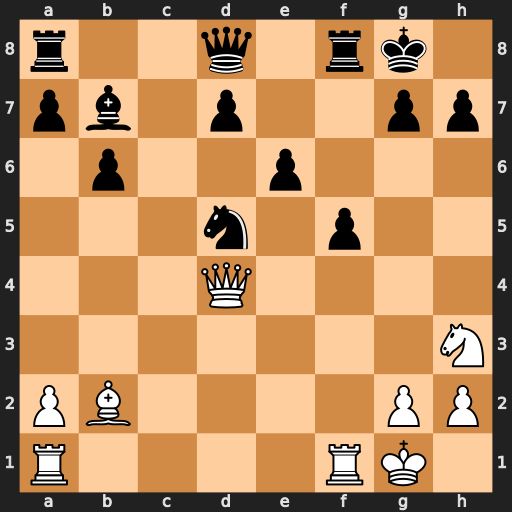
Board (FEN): r2q1rk1/pb1p2pp/1p2p3/3n1p2/3Q4/7N/PB4PP/R4RK1
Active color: w
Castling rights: -
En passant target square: -
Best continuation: Qxg7#